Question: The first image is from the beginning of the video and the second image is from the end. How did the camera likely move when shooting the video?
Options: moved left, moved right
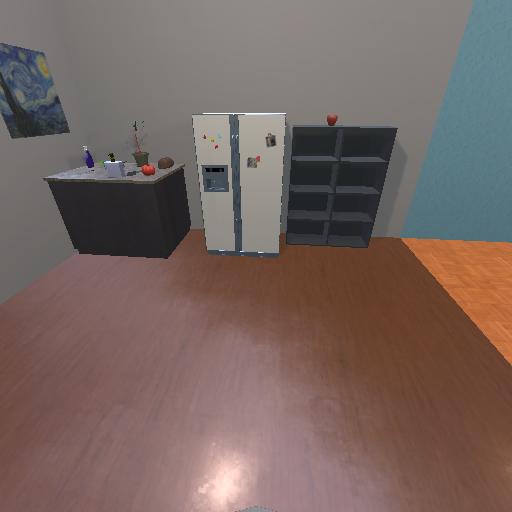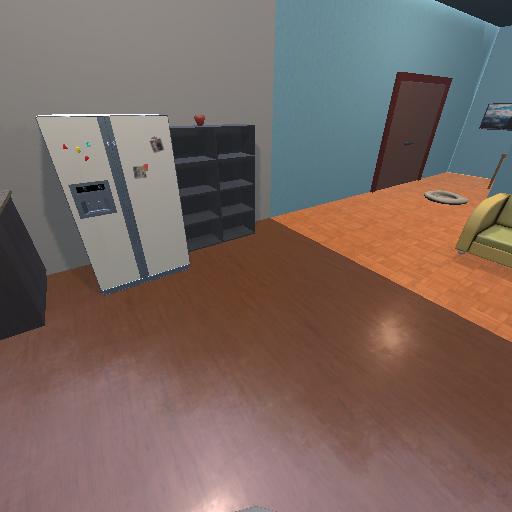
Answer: moved left